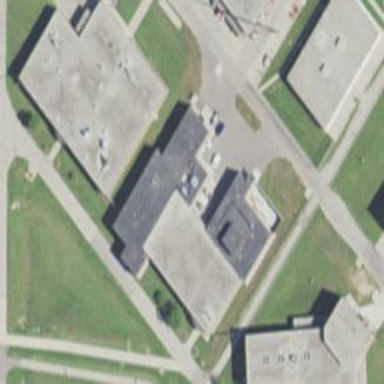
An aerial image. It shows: Prison building.